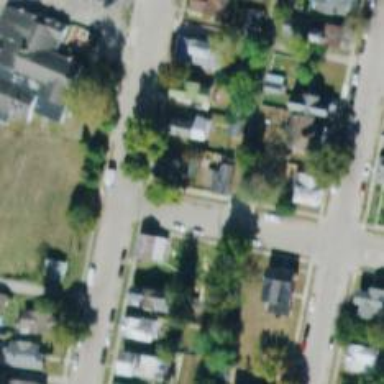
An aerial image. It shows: Alley classified as service road.